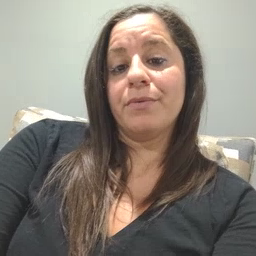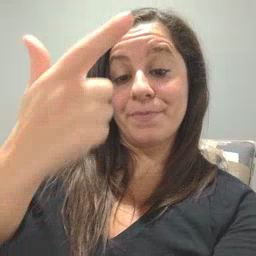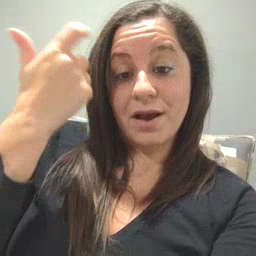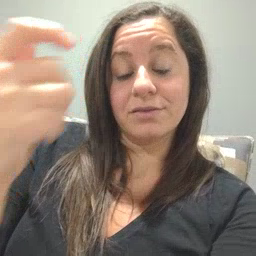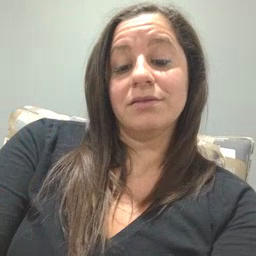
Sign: because